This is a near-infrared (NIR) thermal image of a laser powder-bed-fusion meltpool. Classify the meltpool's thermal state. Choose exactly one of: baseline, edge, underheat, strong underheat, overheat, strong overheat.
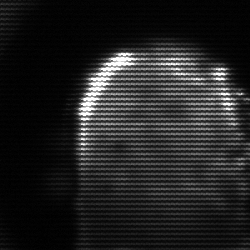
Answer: baseline